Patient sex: M
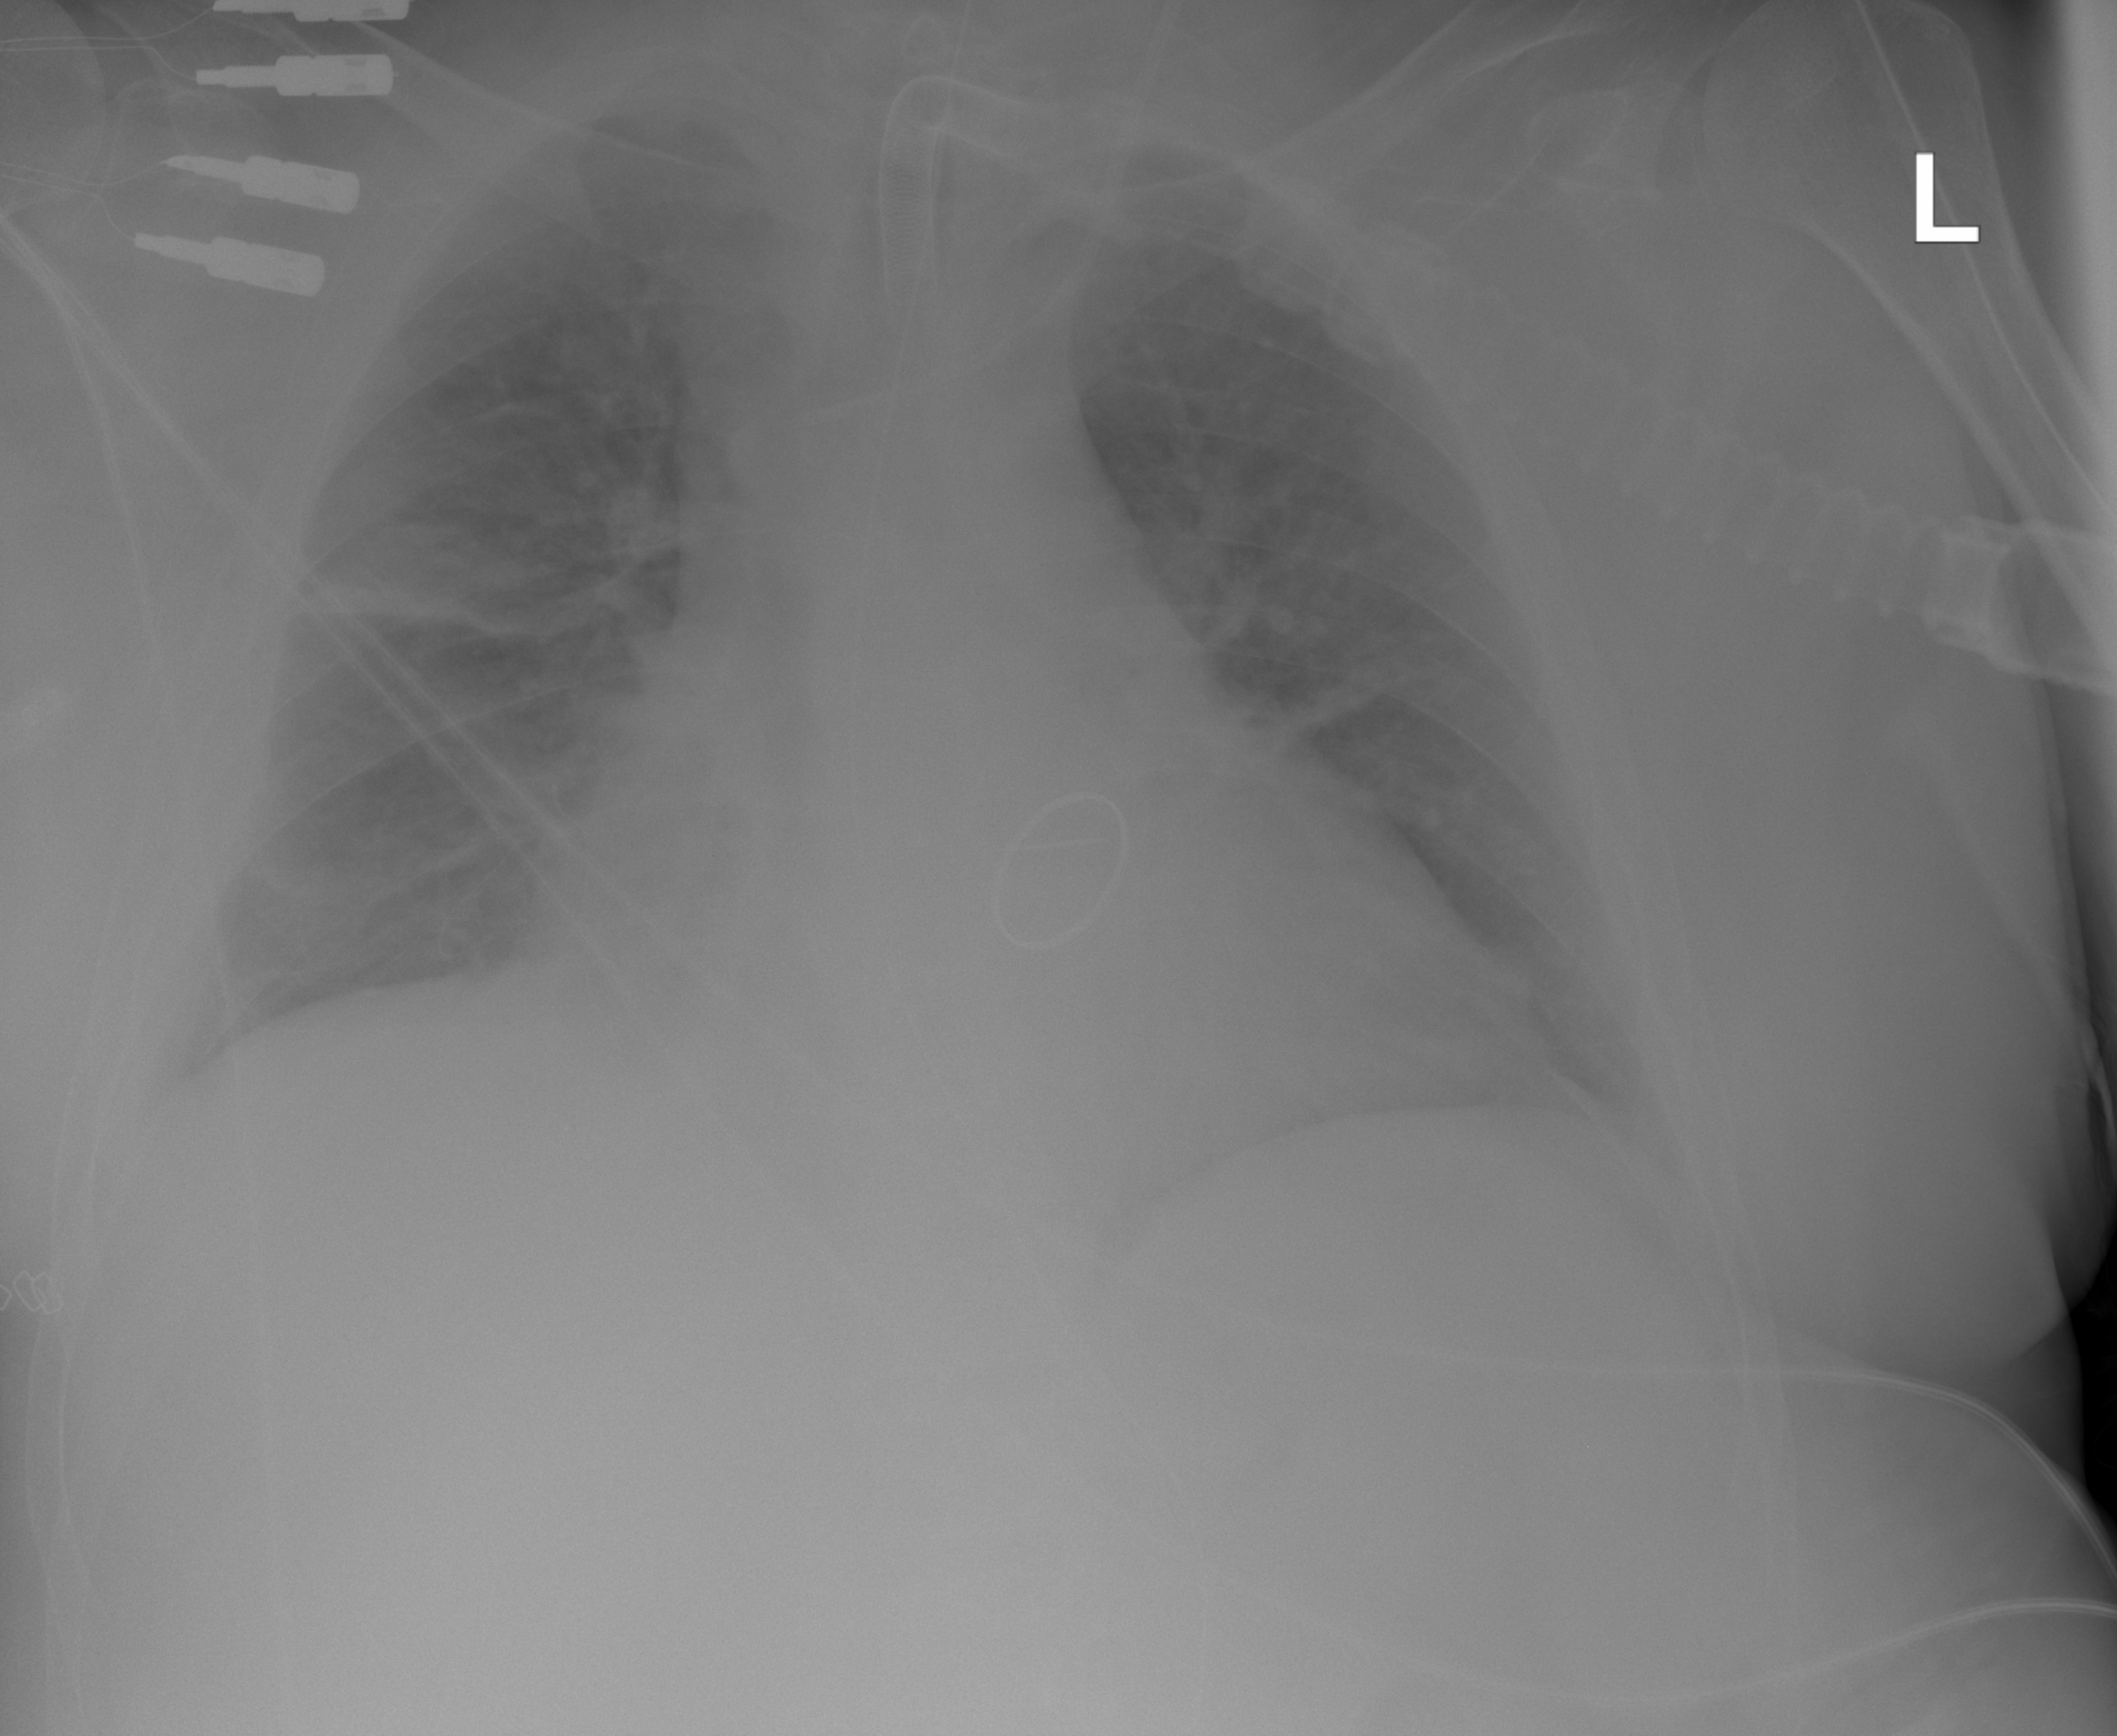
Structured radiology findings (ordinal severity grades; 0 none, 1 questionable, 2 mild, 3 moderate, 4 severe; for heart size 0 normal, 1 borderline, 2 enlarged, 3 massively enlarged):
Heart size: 2
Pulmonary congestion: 2
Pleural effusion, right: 1
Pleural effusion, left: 1
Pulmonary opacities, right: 0
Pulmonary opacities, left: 0
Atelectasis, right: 2
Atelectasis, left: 2